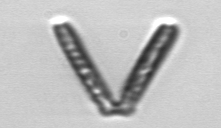
Label: Thalassionema